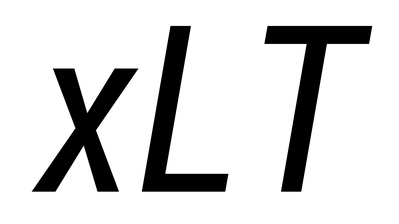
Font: Roboto-Italic_Condensed_Italic